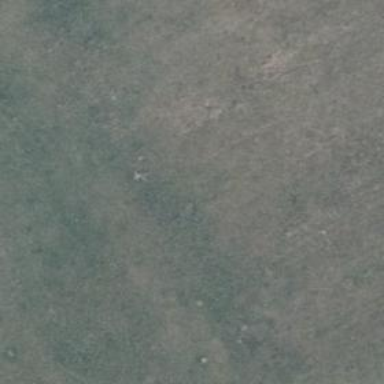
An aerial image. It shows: Path covered with grass.